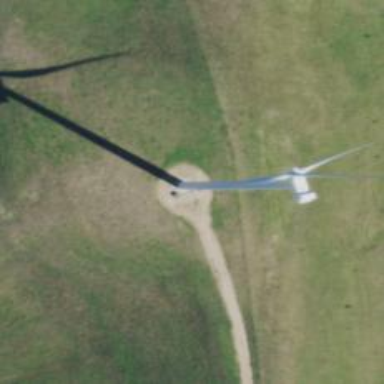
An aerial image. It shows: Wind generator using horizontal axis wind turbines.